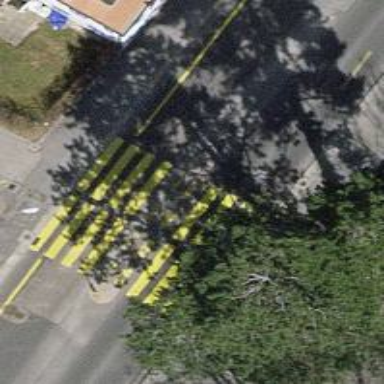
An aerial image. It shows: Marked pedestrian crossing with zebra designation and central island.